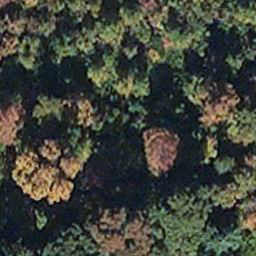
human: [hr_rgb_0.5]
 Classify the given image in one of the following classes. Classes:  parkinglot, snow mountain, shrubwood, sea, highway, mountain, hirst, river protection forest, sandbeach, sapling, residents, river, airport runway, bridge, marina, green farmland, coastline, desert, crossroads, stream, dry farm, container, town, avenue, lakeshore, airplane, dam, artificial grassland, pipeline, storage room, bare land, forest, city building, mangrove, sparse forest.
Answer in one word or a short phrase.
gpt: mangrove